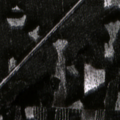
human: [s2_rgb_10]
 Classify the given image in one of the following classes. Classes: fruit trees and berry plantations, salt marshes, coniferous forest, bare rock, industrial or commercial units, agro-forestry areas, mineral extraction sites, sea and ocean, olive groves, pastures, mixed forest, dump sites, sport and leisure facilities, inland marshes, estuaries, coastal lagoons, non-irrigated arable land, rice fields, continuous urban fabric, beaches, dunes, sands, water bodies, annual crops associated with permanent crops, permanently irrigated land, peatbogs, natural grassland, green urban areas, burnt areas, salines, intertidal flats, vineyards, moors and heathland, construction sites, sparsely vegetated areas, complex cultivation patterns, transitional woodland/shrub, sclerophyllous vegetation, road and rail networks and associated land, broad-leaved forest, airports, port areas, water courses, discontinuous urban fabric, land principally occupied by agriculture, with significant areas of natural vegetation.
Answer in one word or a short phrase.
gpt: coniferous forest, transitional woodland/shrub